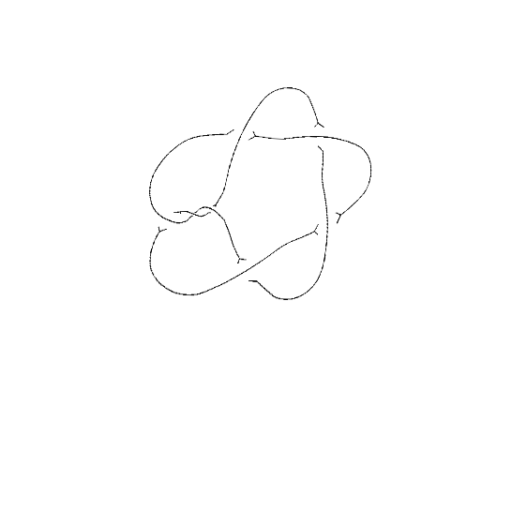
Crossing number: 7